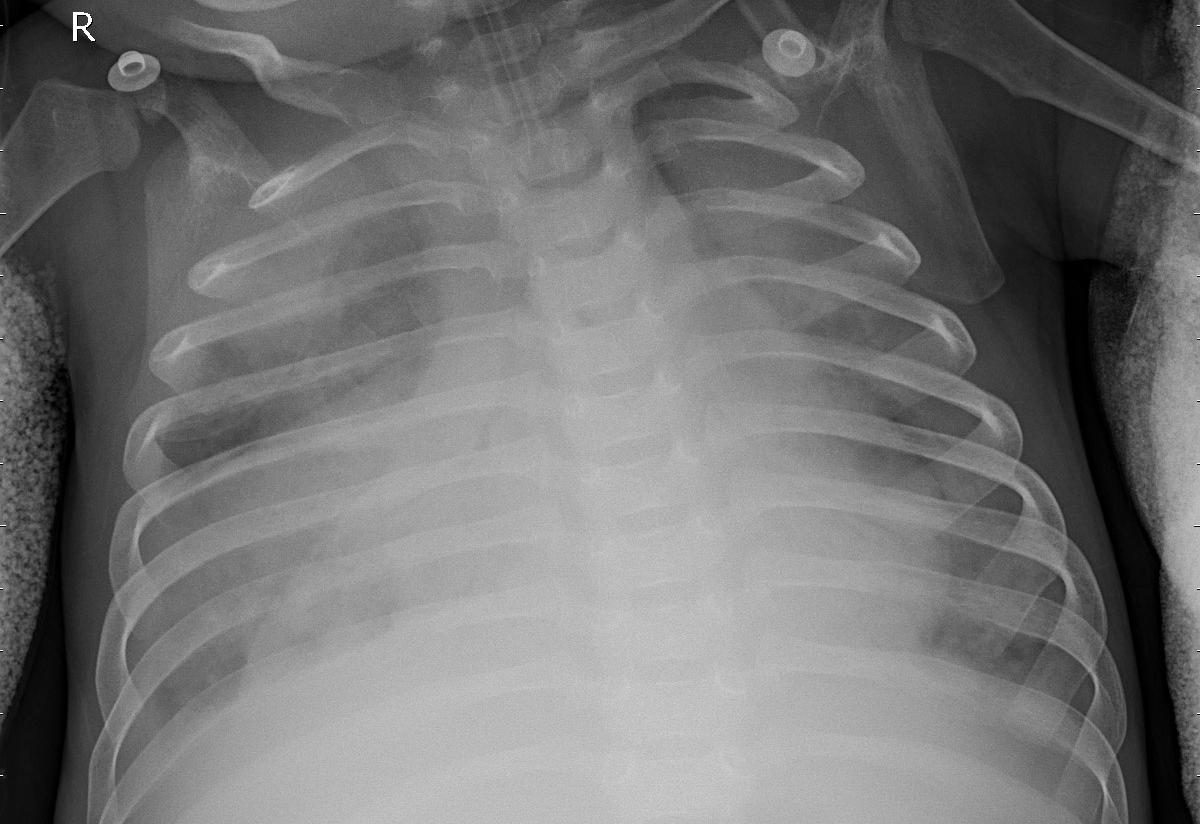
Diagnosis: PNEUMONIA